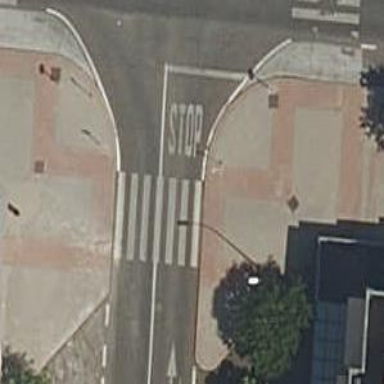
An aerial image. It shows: Crossing with traffic signals.